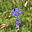
Label: 9